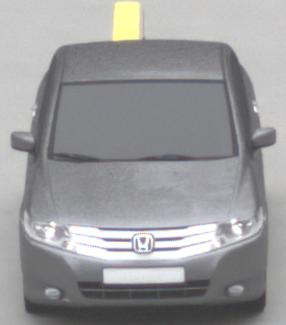
Make: Honda
Model: City
Detailed model: Gen. 6
Model produced from: 2008
Model produced until: 2013
Doors: 4
Color: gray
Road condition: dry road
Daytime: morning or afternoon
Contrast: low contrast